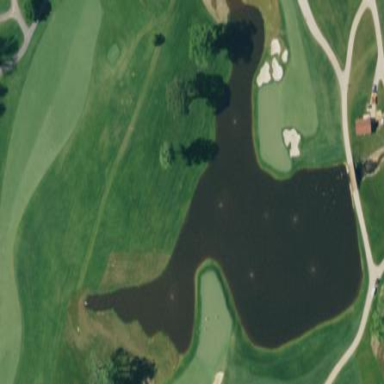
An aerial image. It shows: Water hazard on golf course. The hazard is natural water feature.